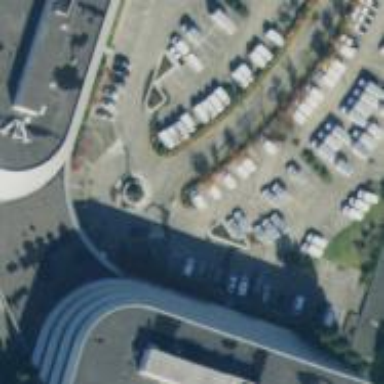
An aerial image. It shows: Building housing storage rental shop.